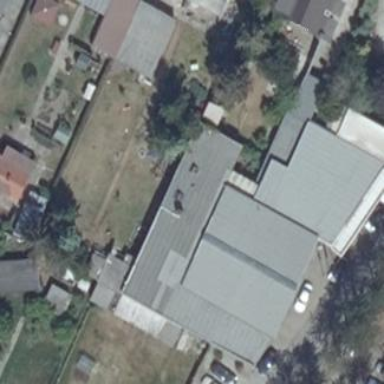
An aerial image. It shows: Car repair shop located in building.